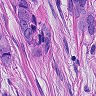
Metastatic tissue present: yes